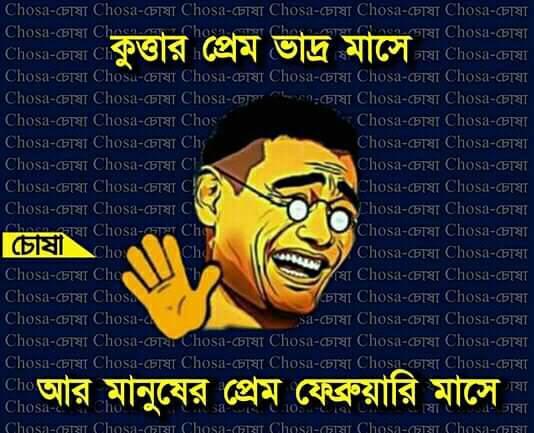
Caption:  কুত্তার প্রেম ভাদ্র মাসে    আর মানুষের প্রেম ফেব্রুয়ারী মাসে
Label: non-hate